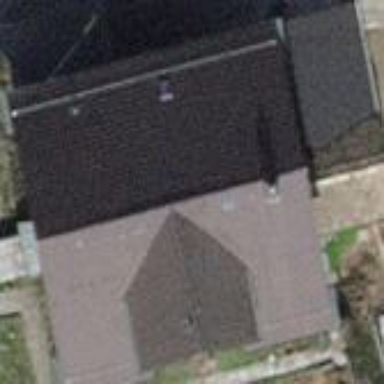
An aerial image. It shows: Building with gabled roof.